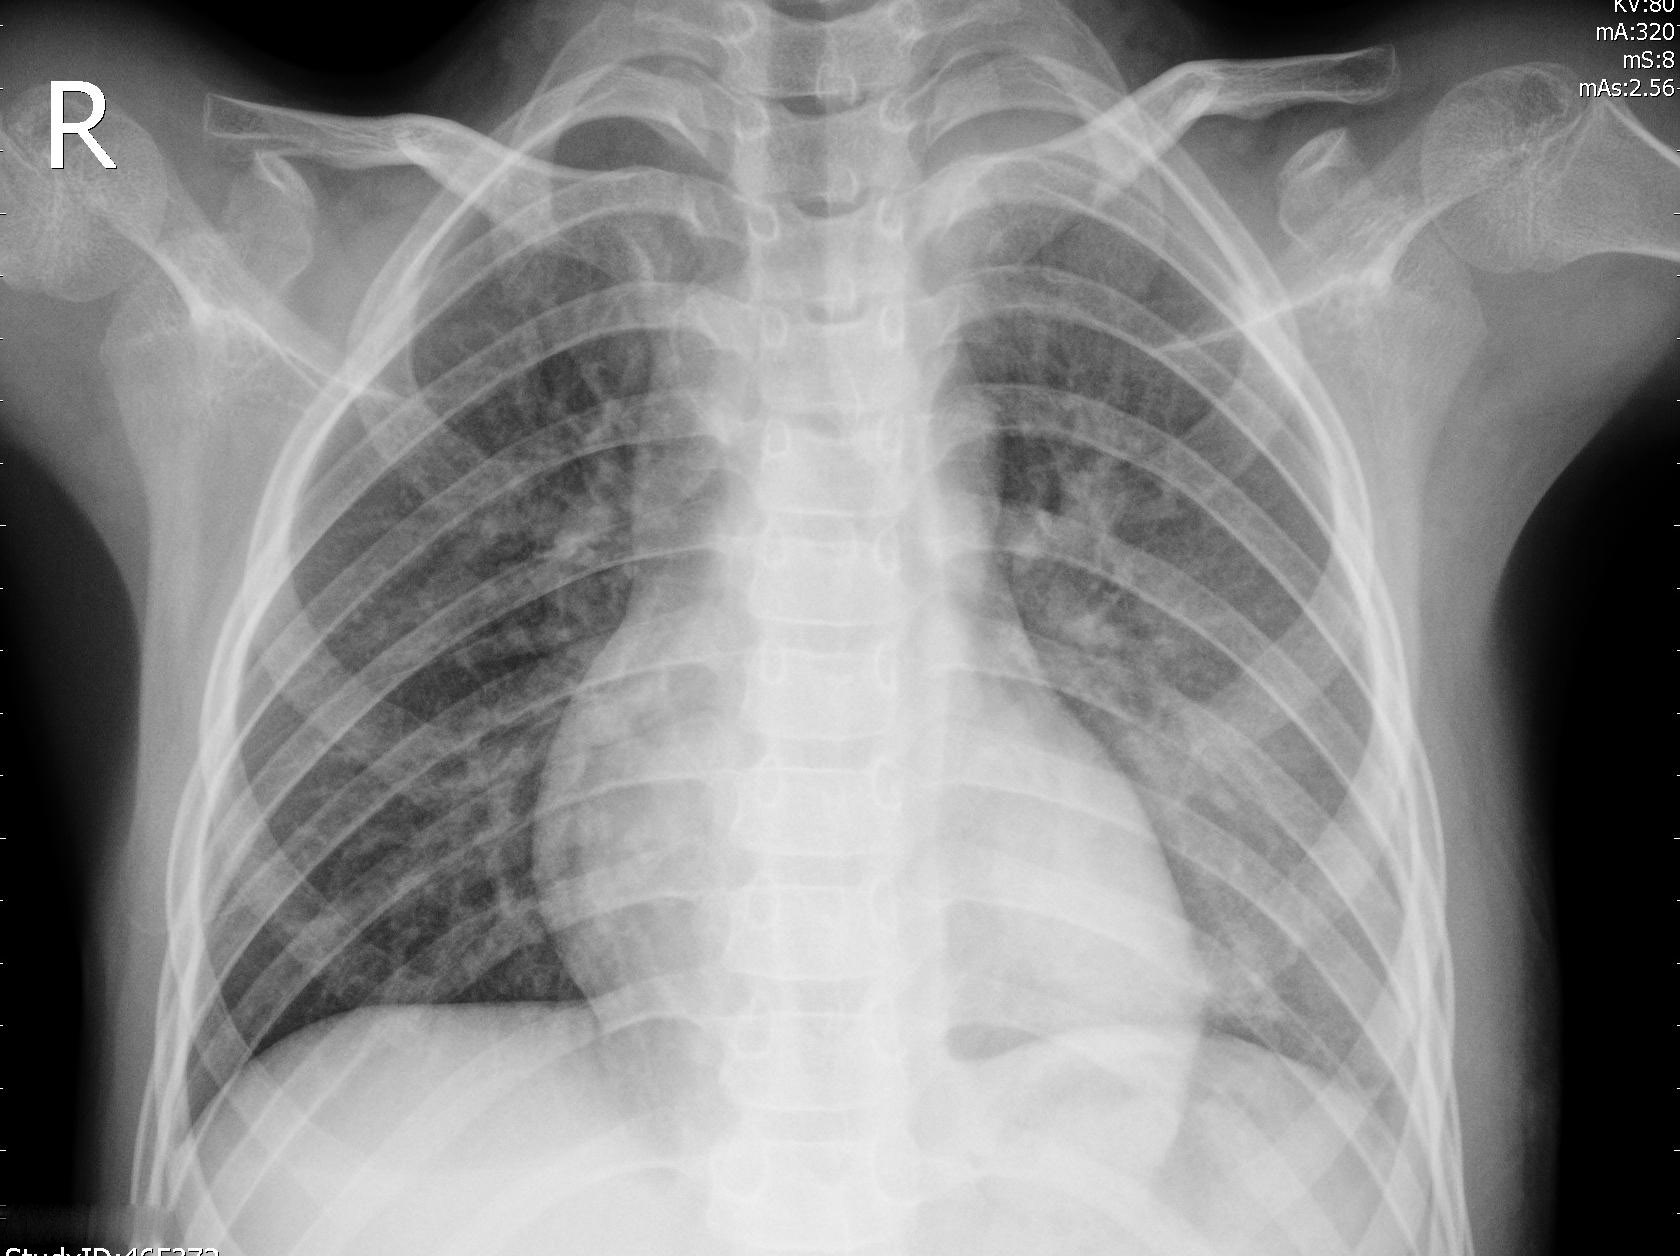
Diagnosis: PNEUMONIA